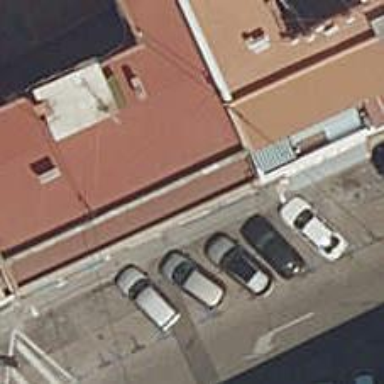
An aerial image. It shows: Car repair shop.